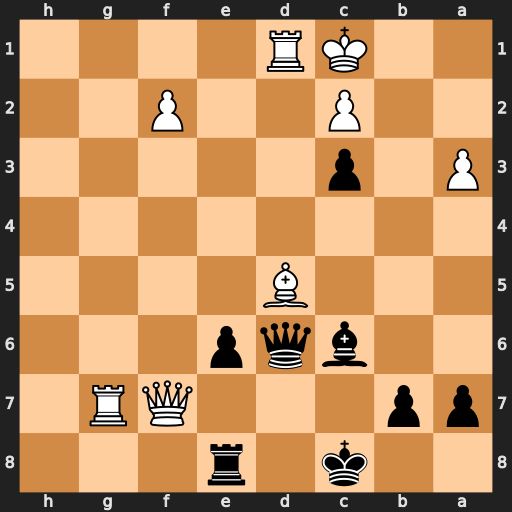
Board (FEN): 2k1r3/pp3QR1/2bqp3/3B4/8/P1p5/2P2P2/2KR4
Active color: b
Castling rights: -
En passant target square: -
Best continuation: Qxa3+ Kb1 Qb2#